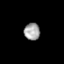
Tissue: prostate
Cell type: T cells
Senescence score: 0.7251
Nuclear area (px): 262
Mean DAPI intensity: 164.176